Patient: sex F, age 65
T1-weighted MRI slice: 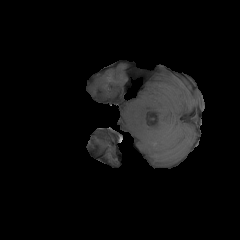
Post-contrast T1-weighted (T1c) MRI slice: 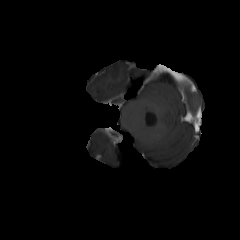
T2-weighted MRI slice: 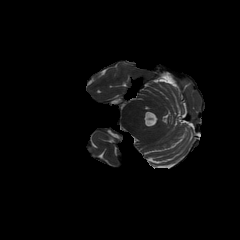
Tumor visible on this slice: no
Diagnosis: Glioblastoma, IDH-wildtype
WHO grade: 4